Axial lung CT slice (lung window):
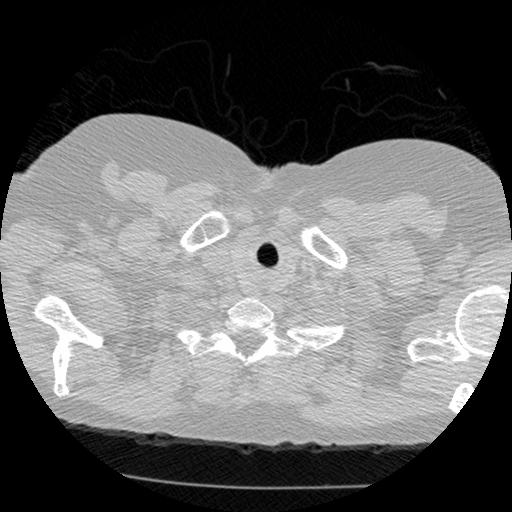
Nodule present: no